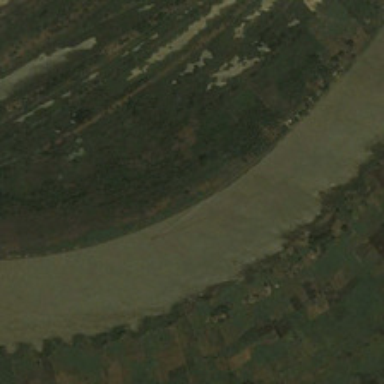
Many green plants are in two sides of a river .